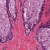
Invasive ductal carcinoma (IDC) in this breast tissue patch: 0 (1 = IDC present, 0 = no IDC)